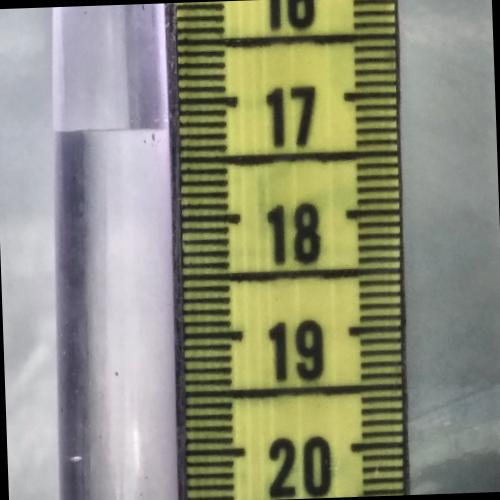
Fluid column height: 17.2 cm